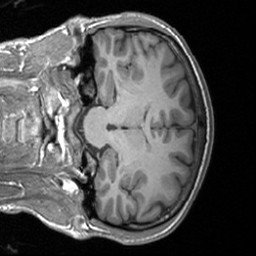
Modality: T1w
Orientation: coronal
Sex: male
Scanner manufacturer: siemens
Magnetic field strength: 3 T
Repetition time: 1.9 s
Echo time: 0.00226 s